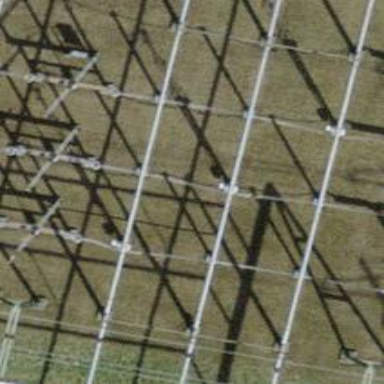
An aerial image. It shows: Busbar power line.